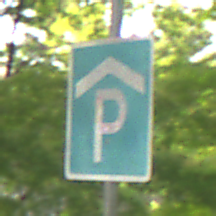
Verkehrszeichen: Parkhaus
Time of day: MorningAfternoon
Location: Outdoor (RoadRail)
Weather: Clear
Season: NotSpecified
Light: Natural